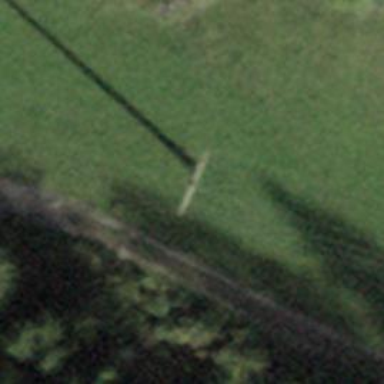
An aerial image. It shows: Power tower.